Aerial crown-view tile of a tropical tree (Barro Colorado Island, Panama), acquired 20250124:
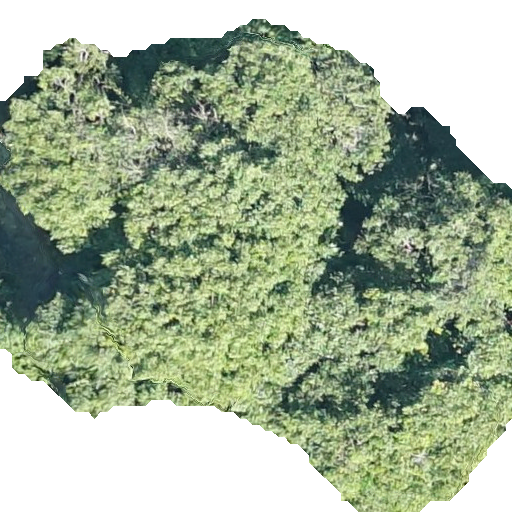
Species: Handroanthus guayacan
GBIF accepted scientific name: Handroanthus guayacan
Crown area: 302.795 m²